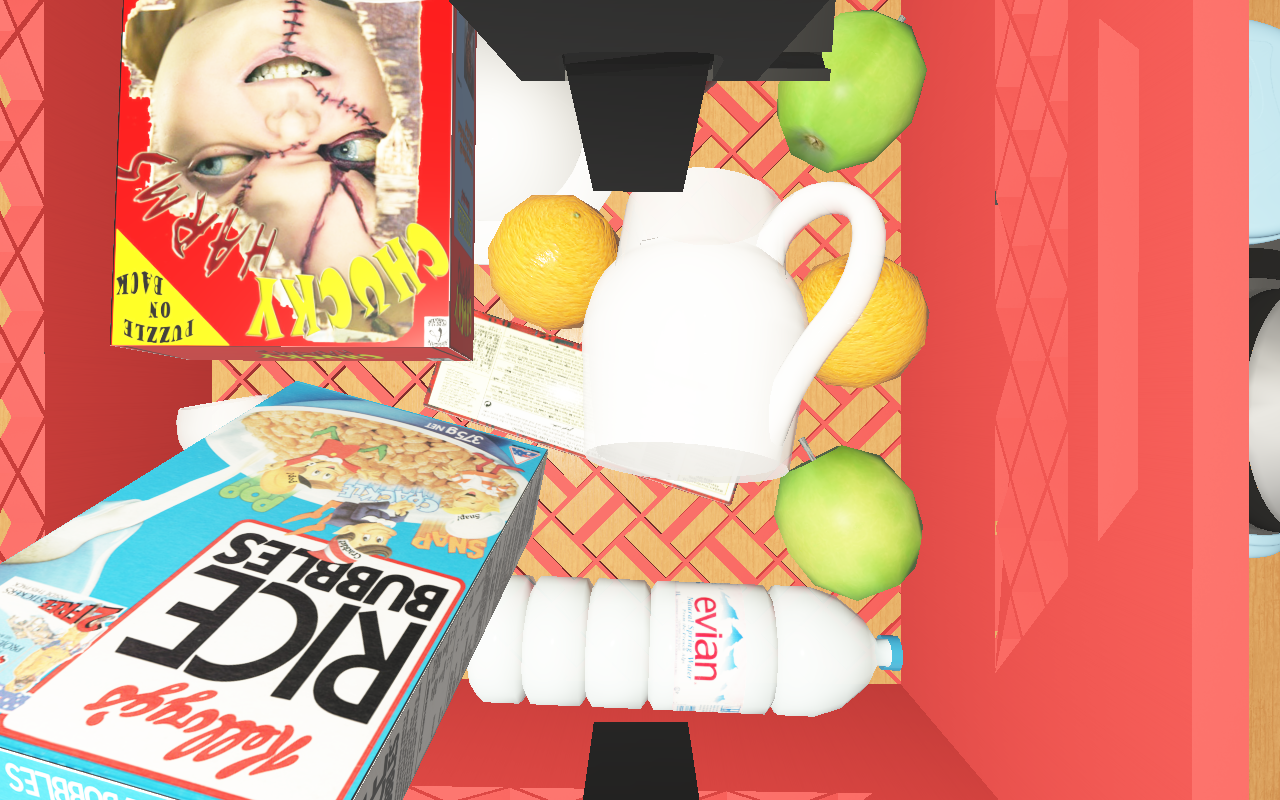
Objects in the scene:
carafe
water bottle
apple
apple
orange
spoon
plate
glass
wineglass
cereal box